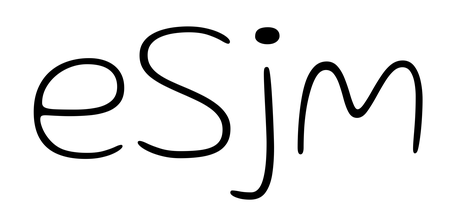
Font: Gluten_Thin